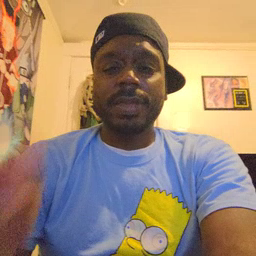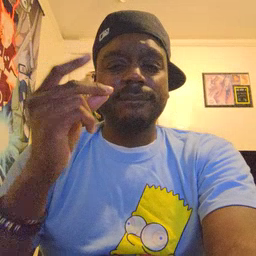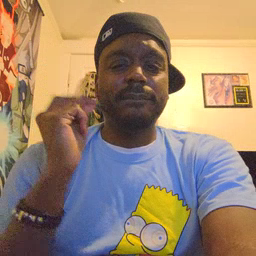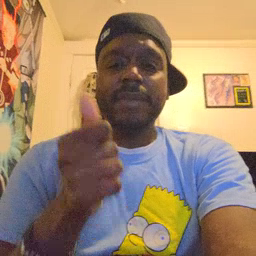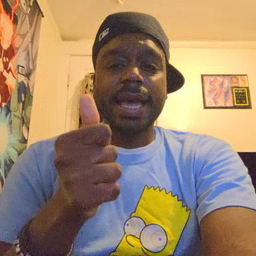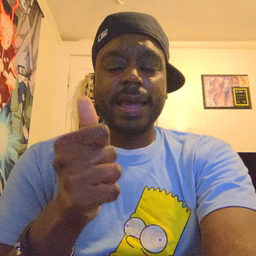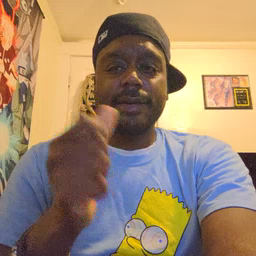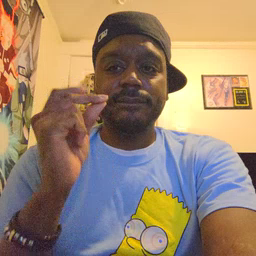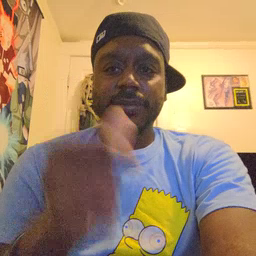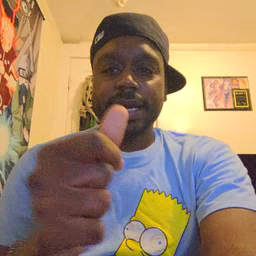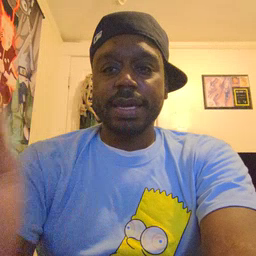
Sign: fast